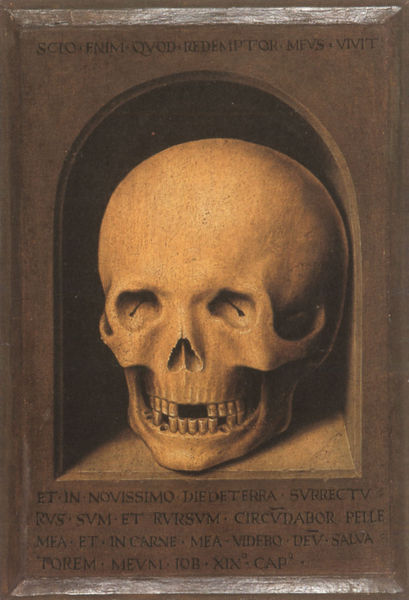
Titel: Triptychon der irdischen Nichtigkeit und himmlischen Erlösung
Künstler: Hans Memling
Institution: Straßburg, Musée des Beaux-Arts
Schlagwörter: gemälde, schatten, braun, schwarz, bibel, schädel, tod, hellbraun, glanz, knochen, vanitas, nische, memento mori, rückseite, text, augenhöhlen, totenkopf, zähne, kiefer, latein, augenhöhle, hiob, 16. jahrhundert, scio enim, vedutenbild